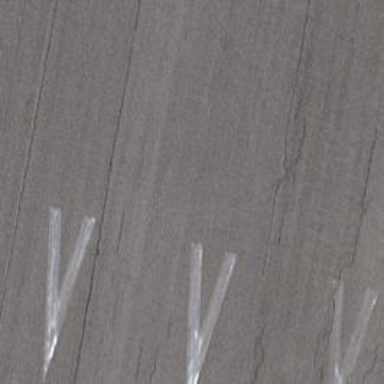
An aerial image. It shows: Asphalt runway with displaced threshold at the airport.